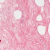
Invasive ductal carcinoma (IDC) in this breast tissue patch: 0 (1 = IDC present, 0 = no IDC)